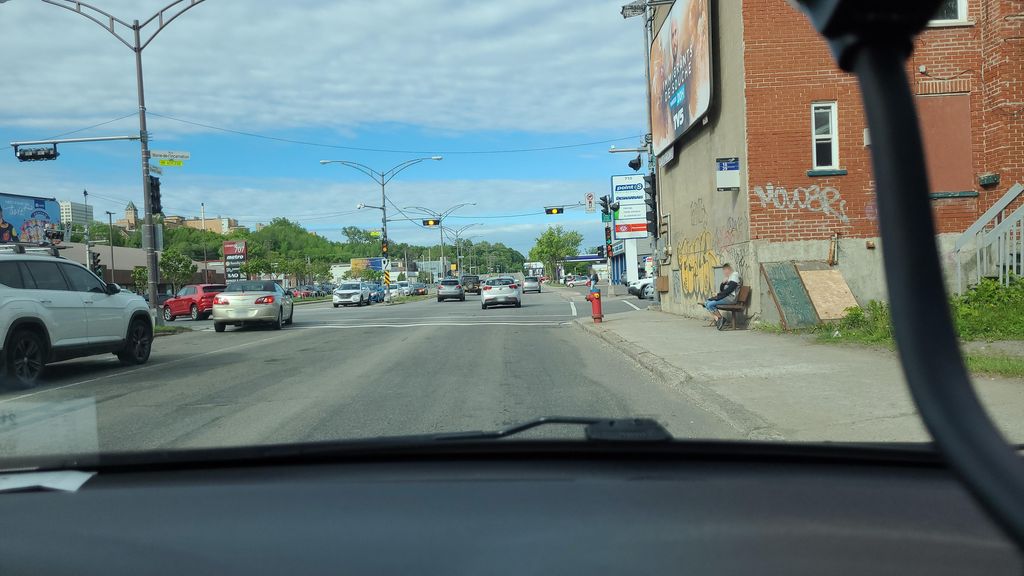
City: quebec_city